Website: home-depot
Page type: delivery-shipping
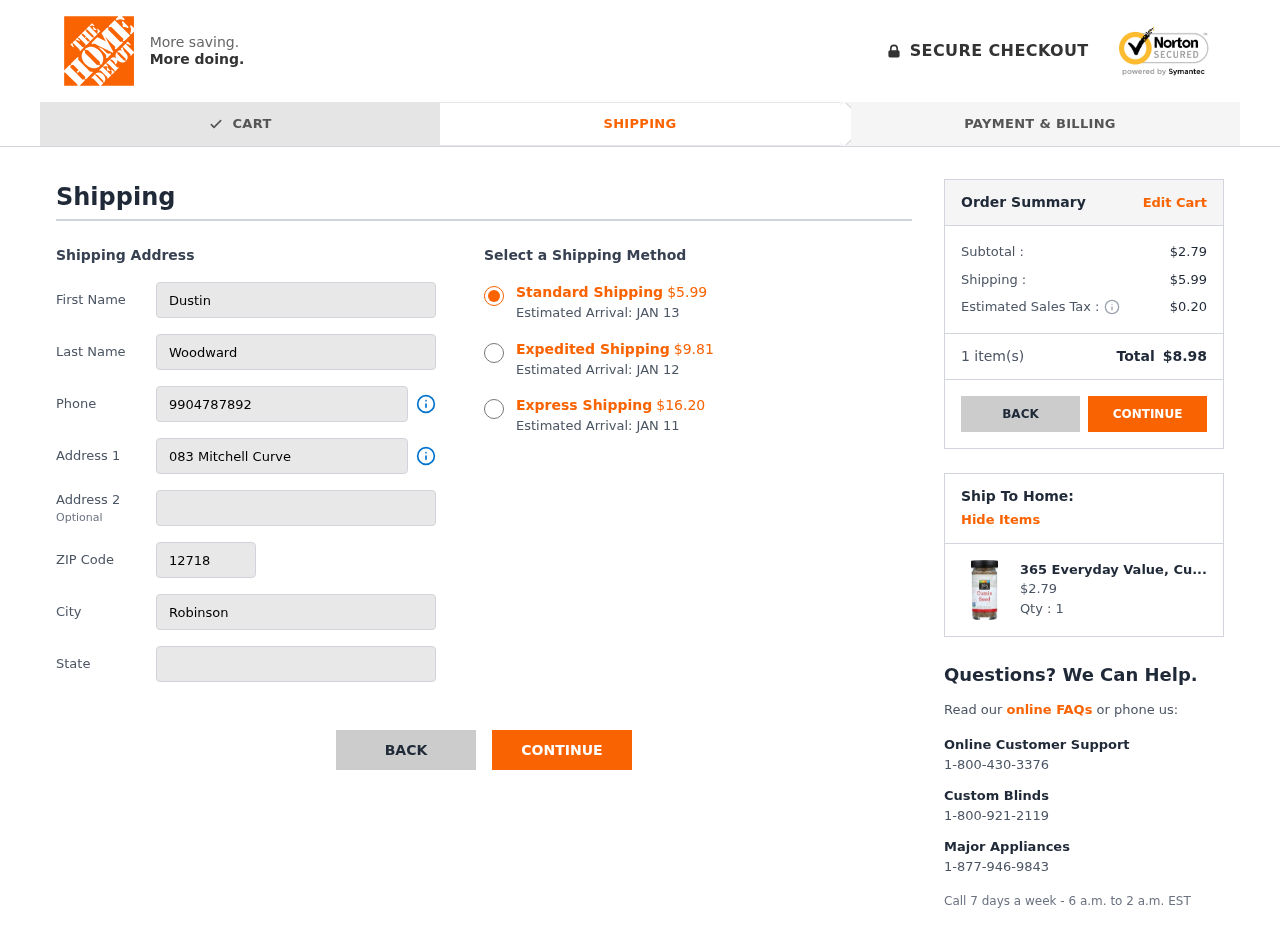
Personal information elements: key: PII_CITY
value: Robinsonchester
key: PII_FIRSTNAME
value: Dustin
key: PII_LASTNAME
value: Woodward
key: PII_PHONE
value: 9904787892
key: PII_POSTCODE
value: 12718
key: PII_STATE
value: Ohio
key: PII_STREET
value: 083 Mitchell Curve
Product elements: key: PRODUCT1_NAME
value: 365 Everyday Value, Cumin Seed, 1.48 oz
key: PRODUCT1_PRICE
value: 2.79
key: PRODUCT1_QUANTITY
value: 1
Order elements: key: ORDER_SHIPPING_COST_STANDARD
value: $5.99
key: ORDER_DELIVERY_DATE
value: JAN 13
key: ORDER_SHIPPING_COST_EXPEDITED
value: $9.81
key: ORDER_DELIVERY_DATE_EXPEDITED
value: JAN 12
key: ORDER_SHIPPING_COST_EXPRESS
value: $16.20
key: ORDER_DELIVERY_DATE_EXPRESS
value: JAN 11
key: ORDER_SUBTOTAL
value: $2.79
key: ORDER_SHIPPING_COST
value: $5.99
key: ORDER_TAX
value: $0.20
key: ORDER_NUM_ITEMS
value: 1
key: ORDER_TOTAL
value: $8.98